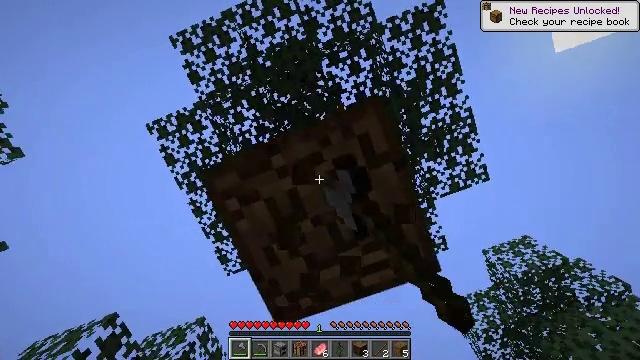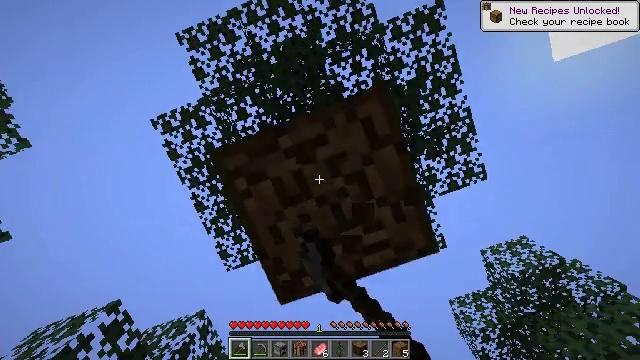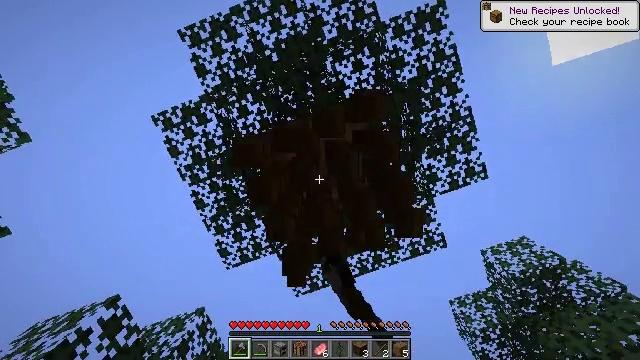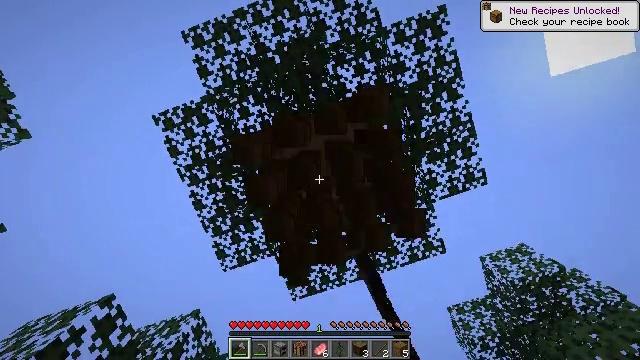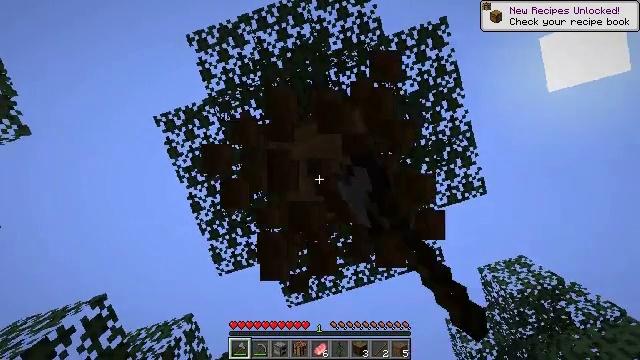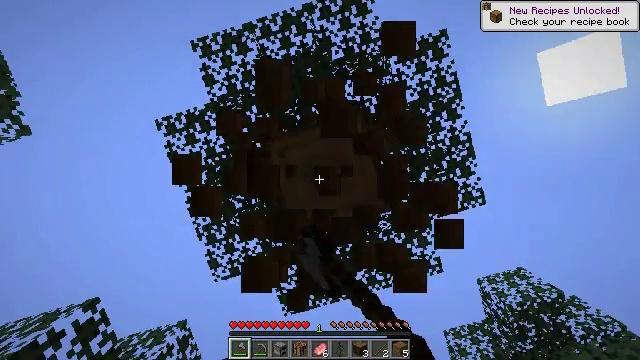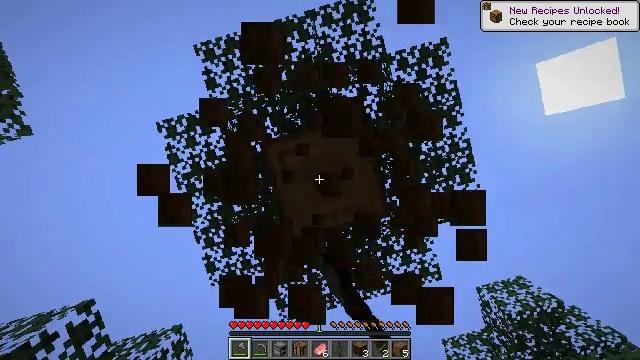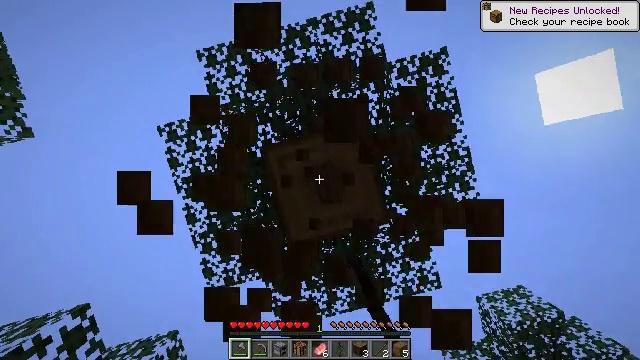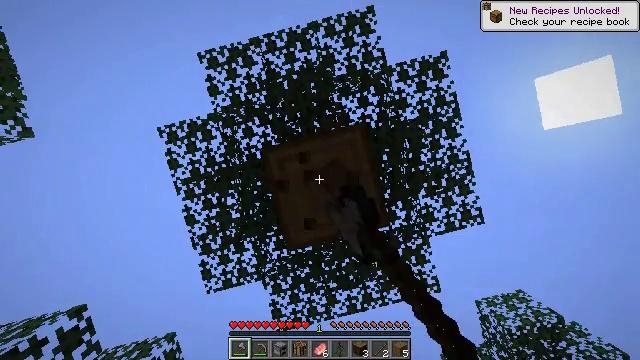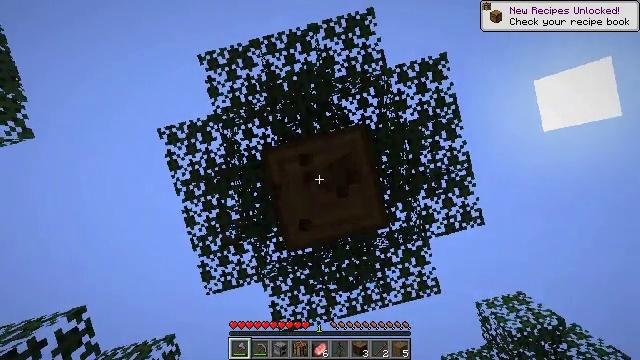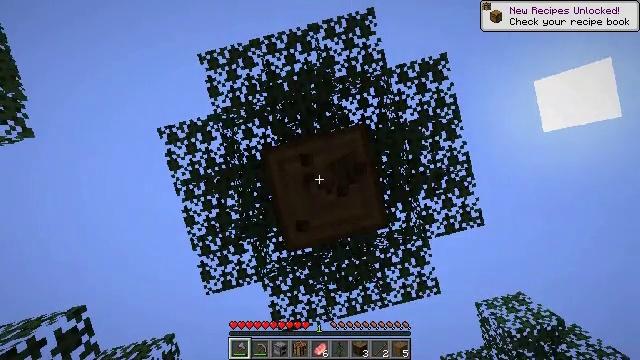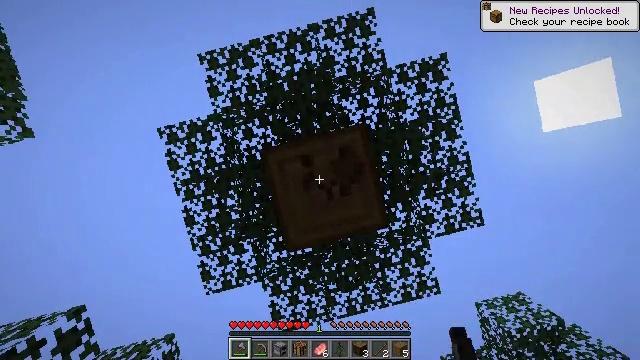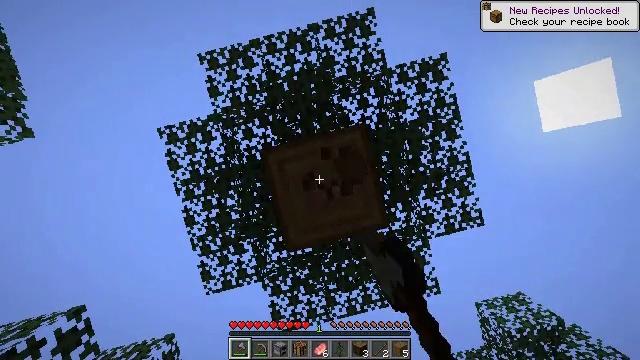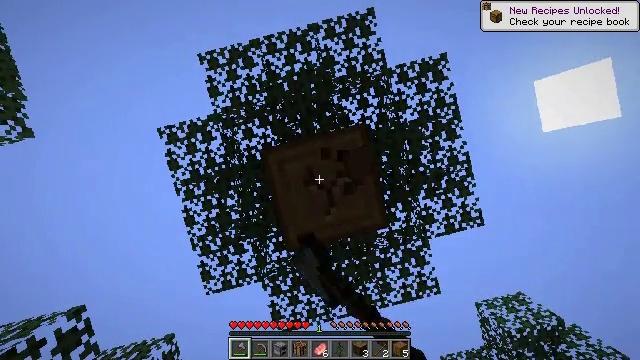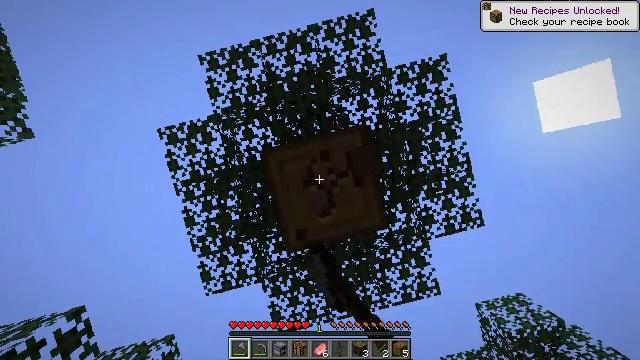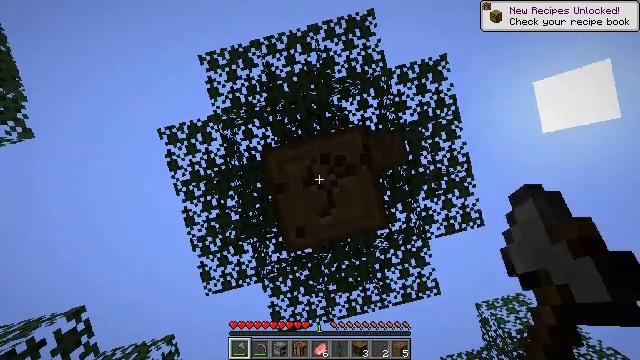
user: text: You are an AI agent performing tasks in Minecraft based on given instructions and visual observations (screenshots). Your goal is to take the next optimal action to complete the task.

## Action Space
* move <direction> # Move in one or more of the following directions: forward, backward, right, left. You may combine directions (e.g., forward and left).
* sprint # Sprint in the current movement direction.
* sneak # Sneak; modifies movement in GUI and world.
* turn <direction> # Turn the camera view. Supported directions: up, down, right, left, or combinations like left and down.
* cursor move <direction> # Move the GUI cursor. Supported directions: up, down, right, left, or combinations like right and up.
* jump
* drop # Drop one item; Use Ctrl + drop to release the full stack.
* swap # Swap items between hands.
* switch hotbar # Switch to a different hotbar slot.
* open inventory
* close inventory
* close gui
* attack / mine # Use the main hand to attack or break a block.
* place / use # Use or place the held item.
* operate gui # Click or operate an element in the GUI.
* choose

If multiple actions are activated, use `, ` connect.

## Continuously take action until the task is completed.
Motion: motion action
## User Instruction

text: Collect spruce log for building materials.
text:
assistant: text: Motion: attack / mine
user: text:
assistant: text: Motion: attack / mine
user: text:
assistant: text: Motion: turn right and up, attack / mine
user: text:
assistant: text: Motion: turn right and up, attack / mine
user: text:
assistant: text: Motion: turn right and up, attack / mine
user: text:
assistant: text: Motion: turn up, attack / mine
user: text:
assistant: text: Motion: turn up, attack / mine
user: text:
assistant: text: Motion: attack / mine
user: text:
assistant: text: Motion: attack / mine
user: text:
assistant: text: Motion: attack / mine
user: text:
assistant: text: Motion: attack / mine
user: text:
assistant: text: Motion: attack / mine
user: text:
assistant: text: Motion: attack / mine
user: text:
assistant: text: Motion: attack / mine
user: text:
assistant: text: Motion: attack / mine
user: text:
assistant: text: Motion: attack / mine
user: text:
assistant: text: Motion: attack / mine
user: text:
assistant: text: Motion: attack / mine
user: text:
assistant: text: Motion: attack / mine
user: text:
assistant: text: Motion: attack / mine
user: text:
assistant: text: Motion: attack / mine
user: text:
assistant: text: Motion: attack / mine
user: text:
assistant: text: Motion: attack / mine
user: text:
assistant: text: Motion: attack / mine
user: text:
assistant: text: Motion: attack / mine
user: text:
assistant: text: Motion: attack / mine
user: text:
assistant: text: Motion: attack / mine
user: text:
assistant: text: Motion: attack / mine
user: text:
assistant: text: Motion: attack / mine
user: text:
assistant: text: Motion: attack / mine